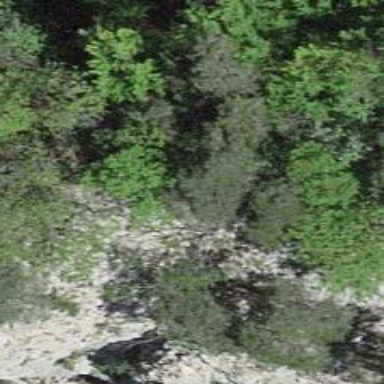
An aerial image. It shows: Cliff in nature.